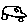
Label: car